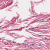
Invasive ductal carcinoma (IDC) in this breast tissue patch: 0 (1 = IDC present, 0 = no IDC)